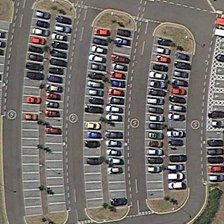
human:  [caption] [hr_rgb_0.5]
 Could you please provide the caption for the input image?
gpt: a parking lot with lots of cars .

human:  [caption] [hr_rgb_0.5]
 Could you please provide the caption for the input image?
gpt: a lot of cars parked in the parking .

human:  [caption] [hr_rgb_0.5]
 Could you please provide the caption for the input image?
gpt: many cars are parked in a parking lot with some empty parking spaces .

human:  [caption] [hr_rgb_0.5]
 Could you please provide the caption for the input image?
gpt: many cars are parked in a parking lot with some empty parking spaces .

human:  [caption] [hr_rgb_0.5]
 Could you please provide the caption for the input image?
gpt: a parking lot with lots of cars .